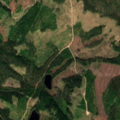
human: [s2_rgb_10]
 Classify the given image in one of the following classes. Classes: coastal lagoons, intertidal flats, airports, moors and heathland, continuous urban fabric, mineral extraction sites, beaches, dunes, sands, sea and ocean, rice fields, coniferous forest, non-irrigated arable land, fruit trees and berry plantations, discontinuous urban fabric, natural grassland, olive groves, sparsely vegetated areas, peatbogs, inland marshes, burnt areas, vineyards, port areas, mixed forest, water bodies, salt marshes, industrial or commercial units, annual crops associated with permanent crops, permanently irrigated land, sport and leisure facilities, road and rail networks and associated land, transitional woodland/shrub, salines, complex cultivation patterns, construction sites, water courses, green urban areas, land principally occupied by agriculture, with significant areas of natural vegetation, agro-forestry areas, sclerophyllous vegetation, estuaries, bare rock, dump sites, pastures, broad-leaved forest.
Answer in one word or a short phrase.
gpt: coniferous forest, transitional woodland/shrub, water bodies